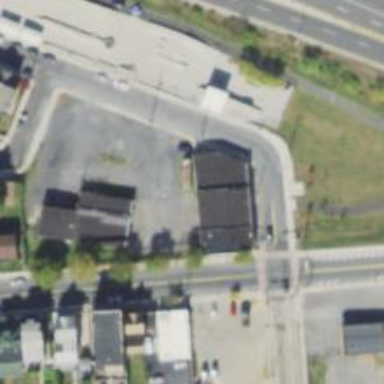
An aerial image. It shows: Convenience shop.